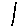
Label: line